Question: There is a table with structure shown below. The table contains 'NULL' values

The queries being used to select the 'NULL'
Query #1
'''
select * from table where items1 = 'NULL'
'''
Query #2
'''
Select * from table where items2 like '%NULL%'
'''
but, neither of the queries is returning any rows!
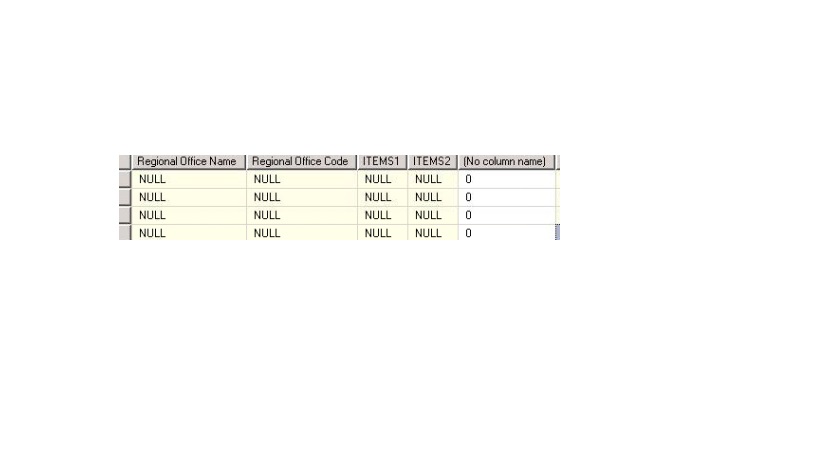
Answer: You can only use 'IS NULL' or 'IS NOT NULL' to compare a value to 'NULL', like this:
'''
select * from table where items1 IS NULL
'''
You can change a little bit the behaviour, but it's not recommended. For more ifnormation see <URL>.